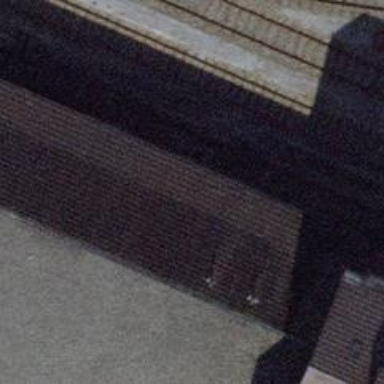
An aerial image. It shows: Railway switch.